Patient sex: M
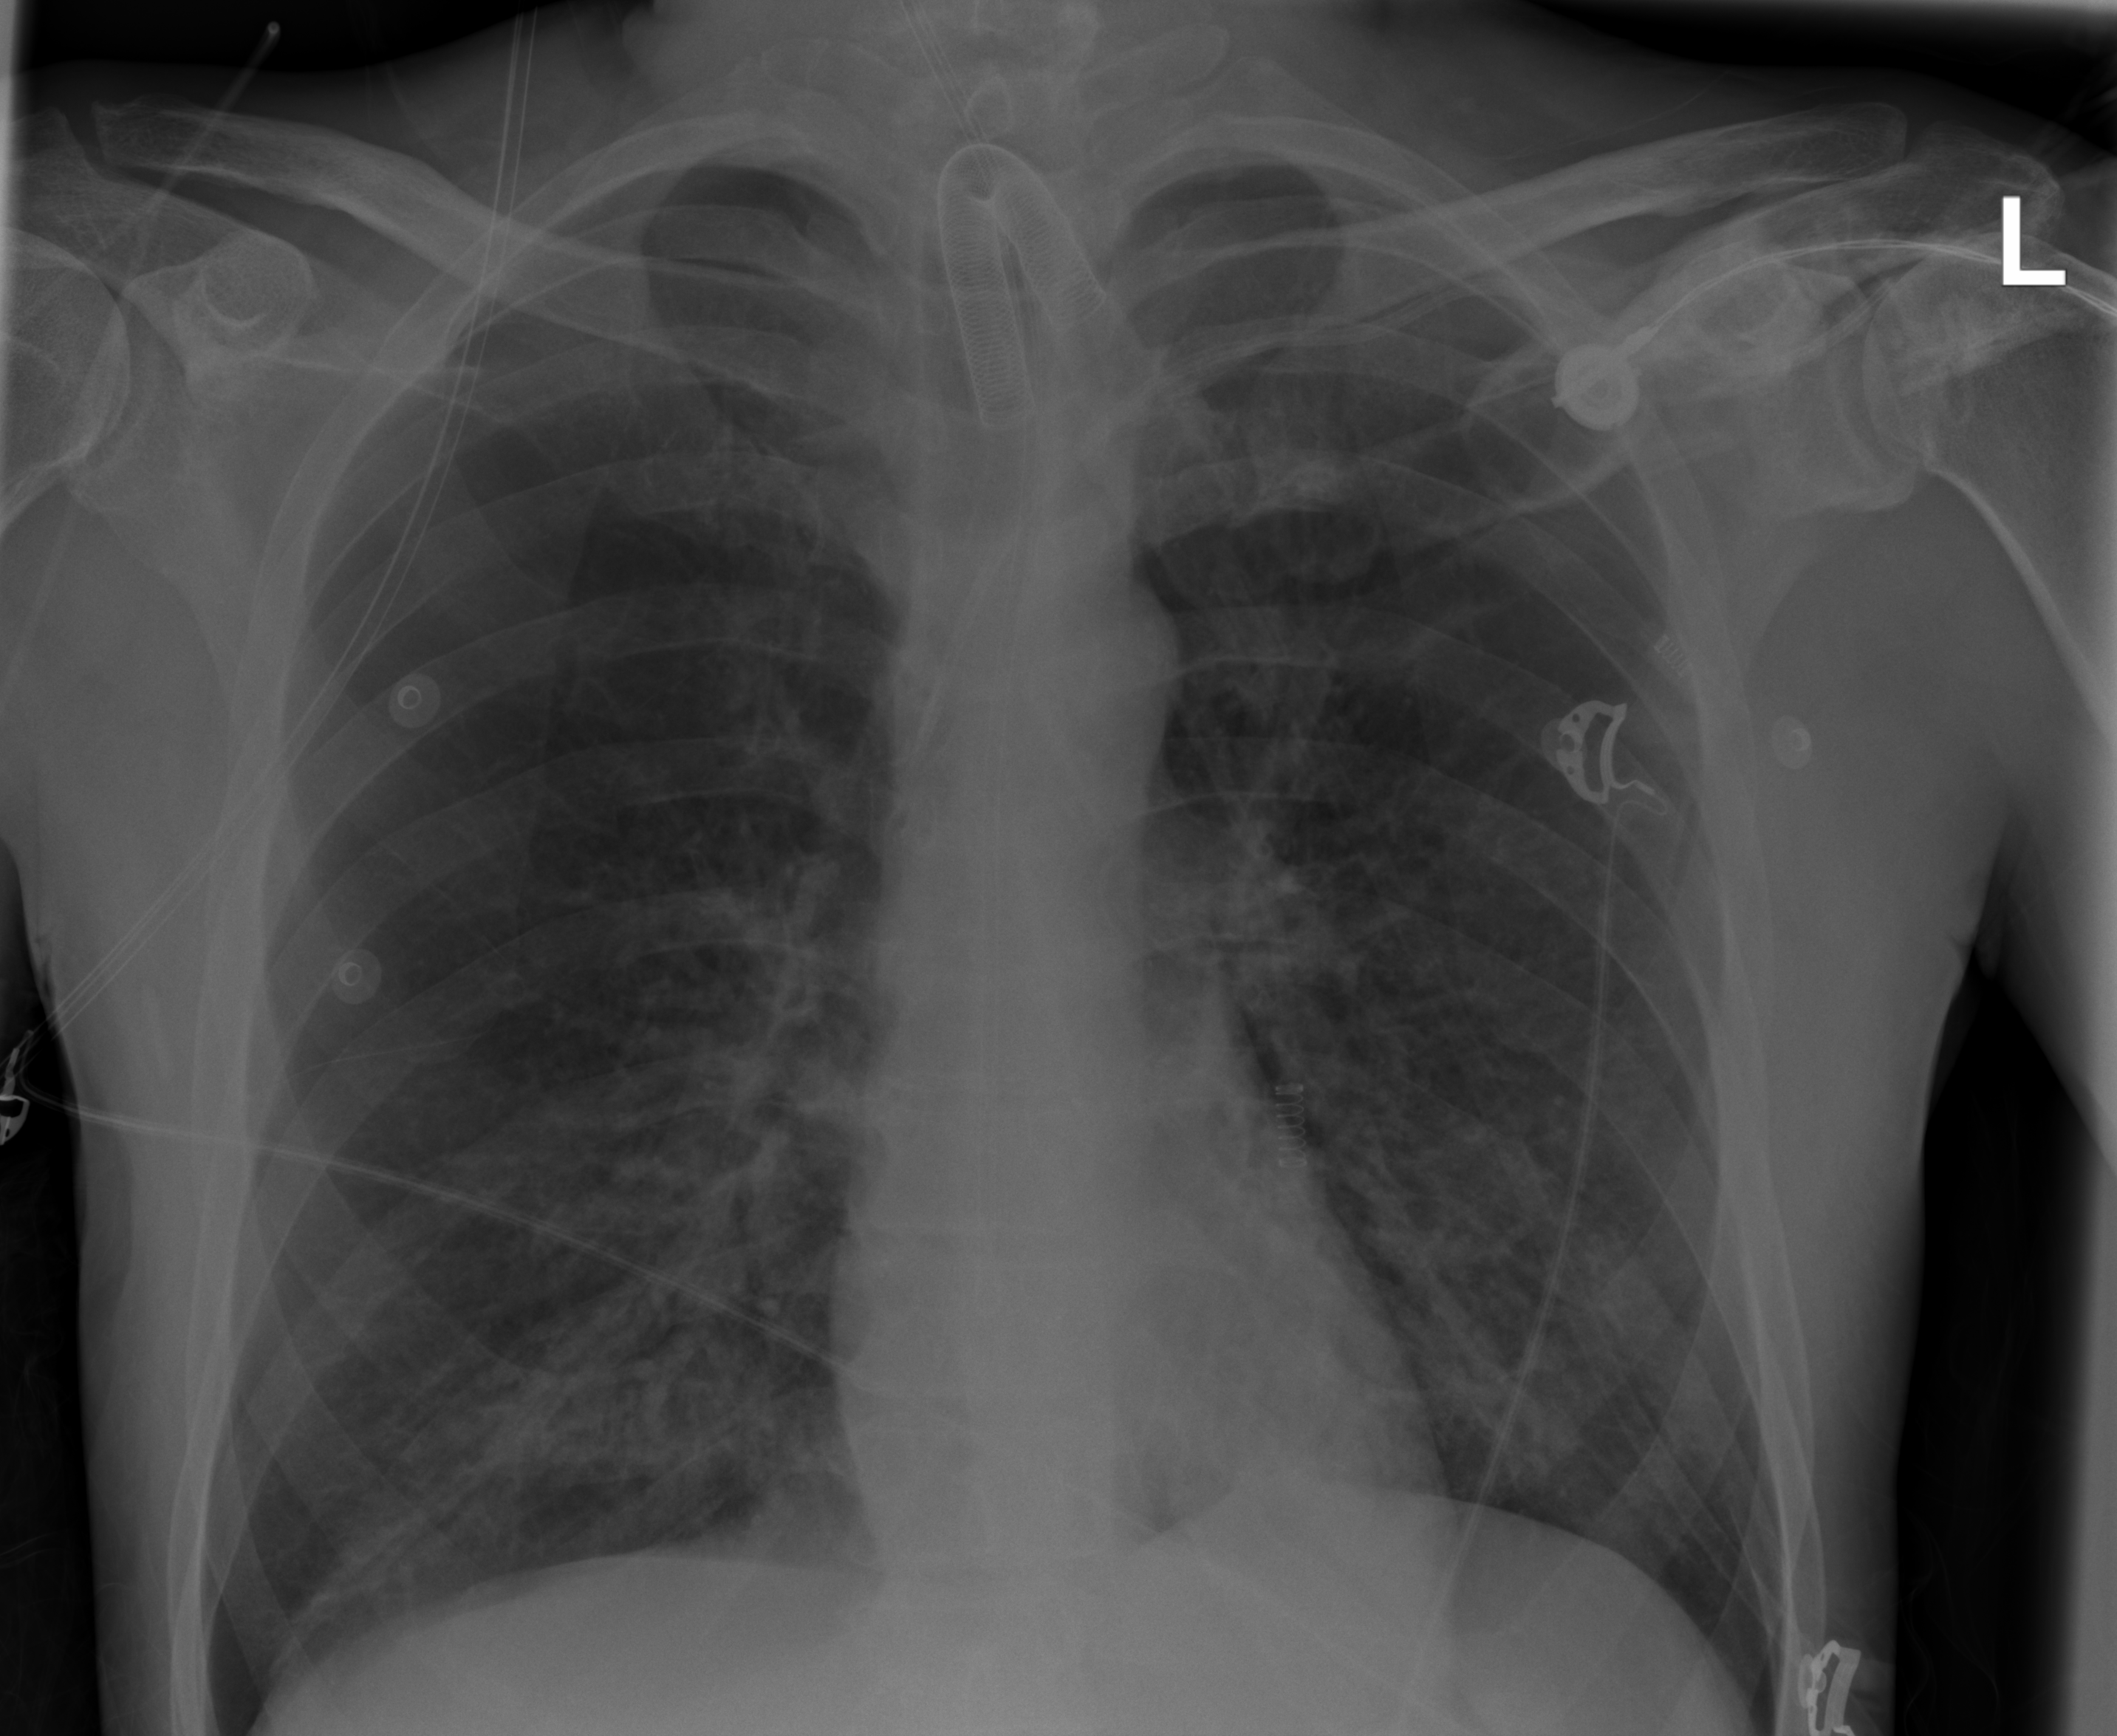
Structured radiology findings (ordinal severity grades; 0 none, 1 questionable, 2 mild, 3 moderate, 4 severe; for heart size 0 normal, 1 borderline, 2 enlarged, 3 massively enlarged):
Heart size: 0
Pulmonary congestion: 0
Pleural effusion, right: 0
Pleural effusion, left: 0
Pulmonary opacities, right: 2
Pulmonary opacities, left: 2
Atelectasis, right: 2
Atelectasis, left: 2